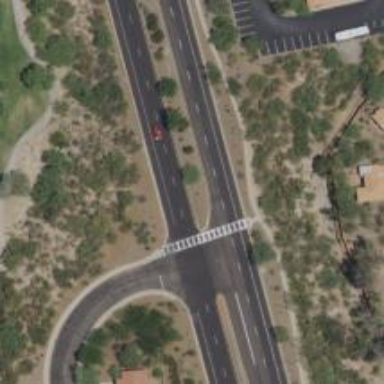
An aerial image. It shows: Marked crossing on the road.